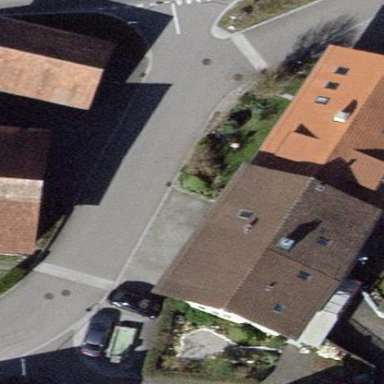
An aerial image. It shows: Gabled roof on building that houses apartments.